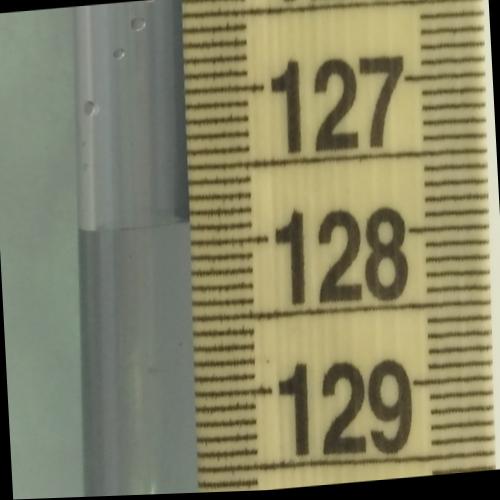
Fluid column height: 127.9 cm